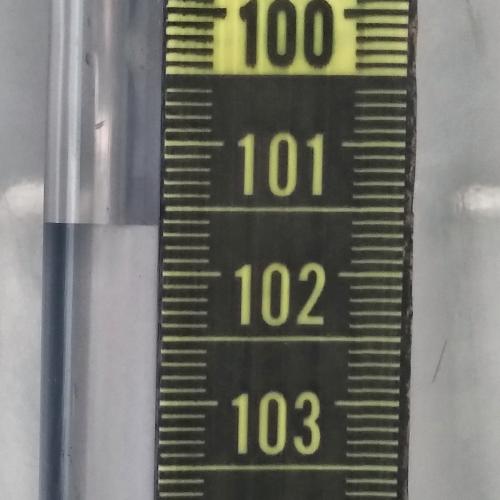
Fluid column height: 101.6 cm